Aerial crown-view tile of a tropical tree (Barro Colorado Island, Panama), acquired 20240918:
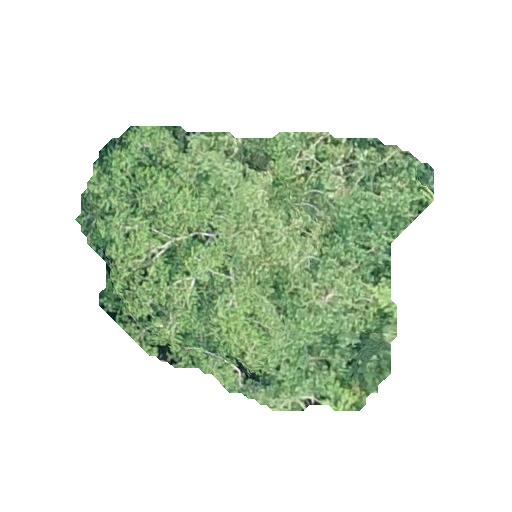
Species: Quararibea asterolepis
GBIF accepted scientific name: Quararibea asterolepis
Crown area: 117.252 m²